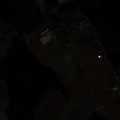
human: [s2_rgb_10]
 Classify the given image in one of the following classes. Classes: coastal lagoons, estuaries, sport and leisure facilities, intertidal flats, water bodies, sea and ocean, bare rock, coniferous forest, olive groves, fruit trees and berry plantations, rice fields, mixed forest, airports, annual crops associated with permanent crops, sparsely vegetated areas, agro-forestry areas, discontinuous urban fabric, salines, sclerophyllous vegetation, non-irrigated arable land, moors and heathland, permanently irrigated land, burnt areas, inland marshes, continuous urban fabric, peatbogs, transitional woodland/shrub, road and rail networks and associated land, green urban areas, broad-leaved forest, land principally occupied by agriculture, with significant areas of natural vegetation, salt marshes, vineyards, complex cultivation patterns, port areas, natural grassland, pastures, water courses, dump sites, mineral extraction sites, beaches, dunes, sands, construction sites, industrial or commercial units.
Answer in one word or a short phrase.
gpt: discontinuous urban fabric, non-irrigated arable land, complex cultivation patterns, mixed forest